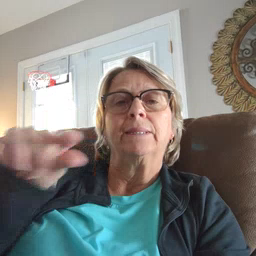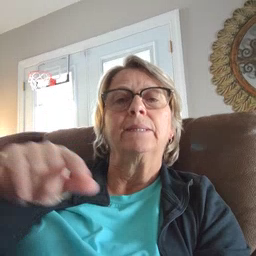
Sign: green